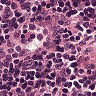
Metastatic tissue present: no